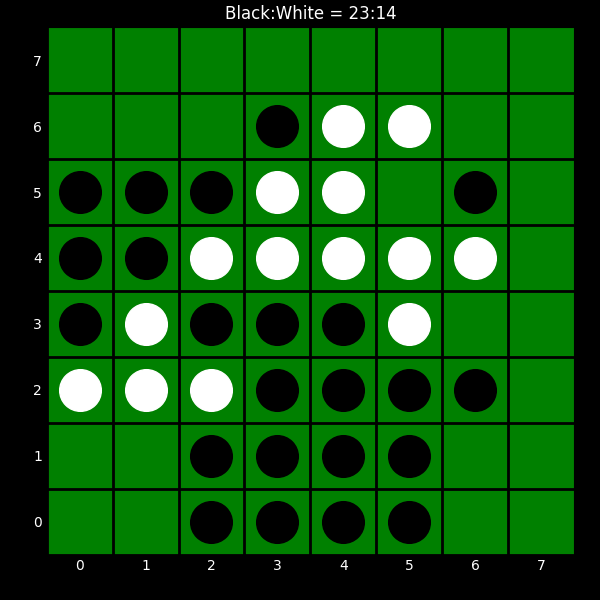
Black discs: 23
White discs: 14